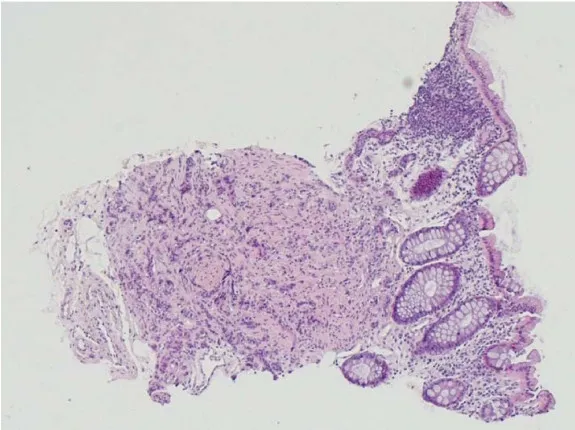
Rectal mucosa (haematoxylin-eosin, x40) with a carcinoid within the muscularis mucosae, characterised by a proliferation of nests, glands and strands of non-atypical epithelial cells.
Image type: pathology (h&e)